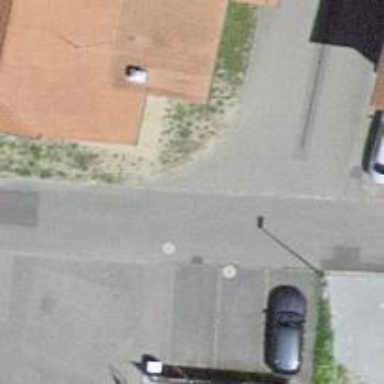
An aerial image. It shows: Asphalt road in residential area.